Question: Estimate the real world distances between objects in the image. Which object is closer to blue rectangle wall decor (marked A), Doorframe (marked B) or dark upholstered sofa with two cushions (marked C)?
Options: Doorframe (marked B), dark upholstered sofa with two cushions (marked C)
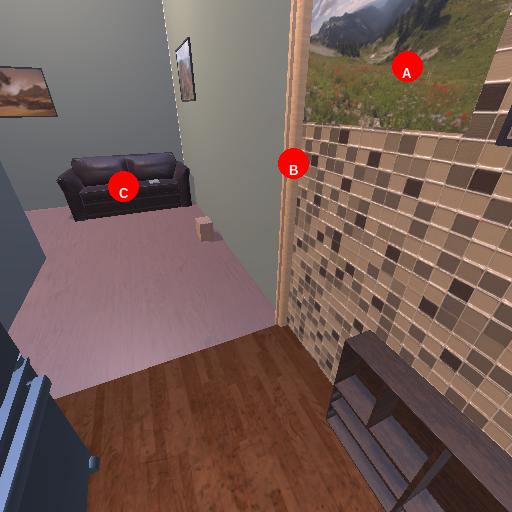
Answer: Doorframe (marked B)